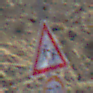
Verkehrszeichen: KinderLinks
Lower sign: Geschwindigkeit50
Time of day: Midday
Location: Outdoor (Nature)
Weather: Clear
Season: NotSpecified
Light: Natural